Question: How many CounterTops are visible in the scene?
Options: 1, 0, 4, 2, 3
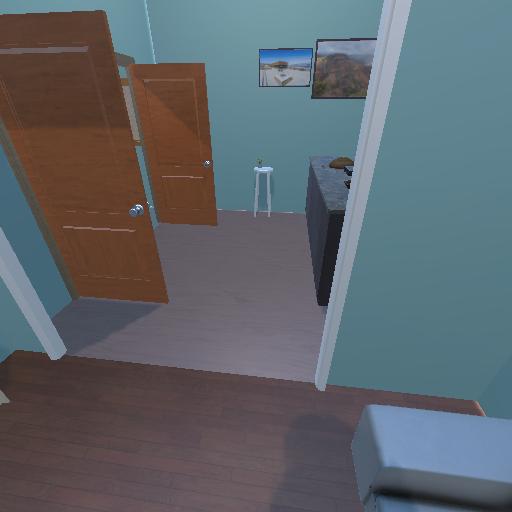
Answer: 1